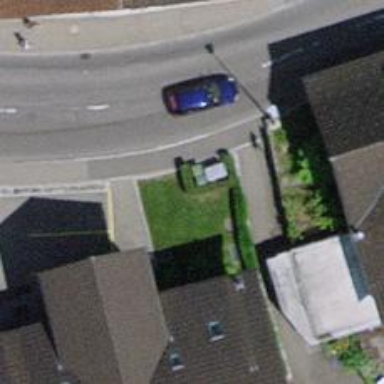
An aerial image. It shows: Hedge acting as barrier.